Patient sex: F
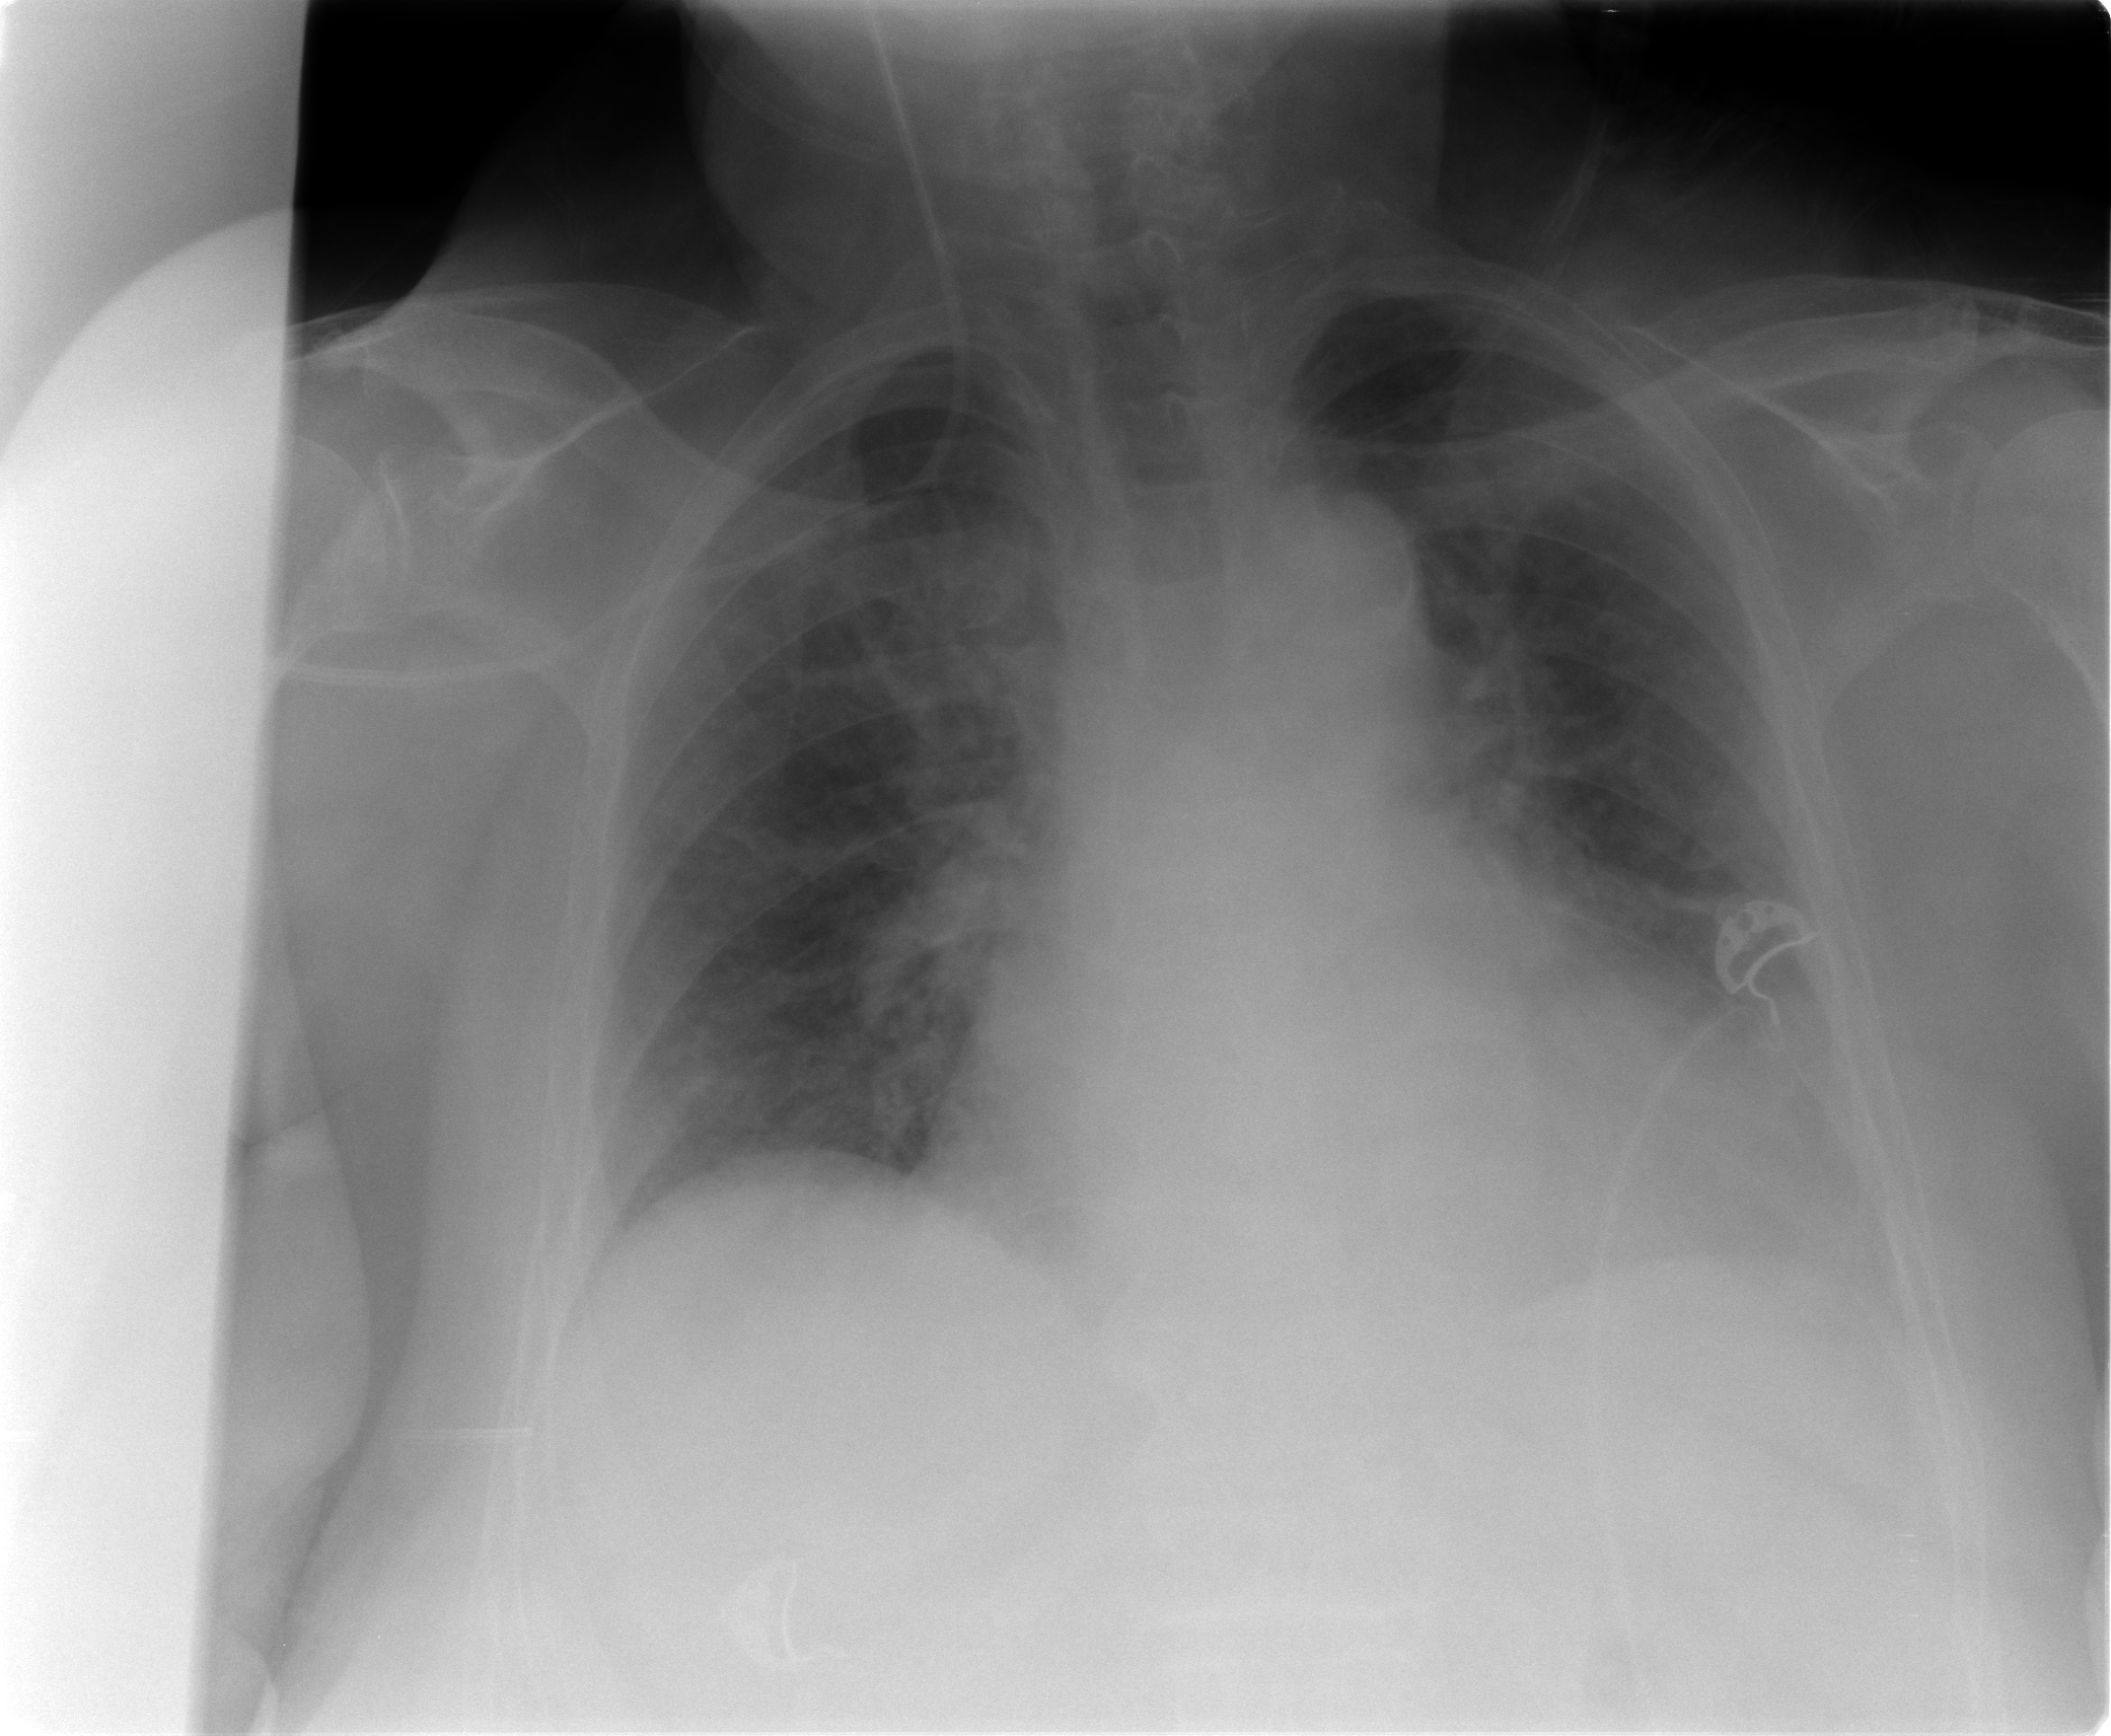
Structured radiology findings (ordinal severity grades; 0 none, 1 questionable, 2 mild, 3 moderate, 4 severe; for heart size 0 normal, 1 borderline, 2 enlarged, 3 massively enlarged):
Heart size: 2
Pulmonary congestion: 2
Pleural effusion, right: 0
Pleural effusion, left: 2
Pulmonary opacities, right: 2
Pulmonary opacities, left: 0
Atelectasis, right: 2
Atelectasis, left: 2